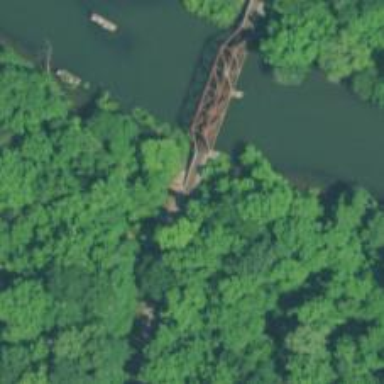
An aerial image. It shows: Bridge over railway line.